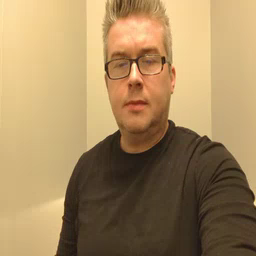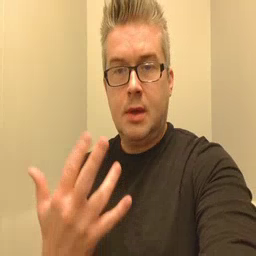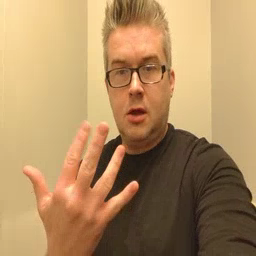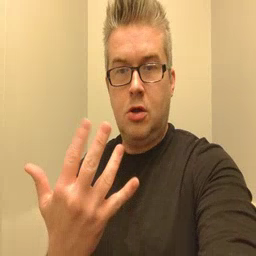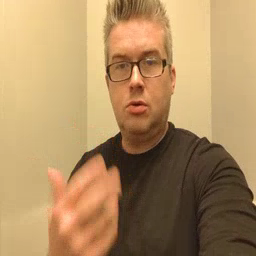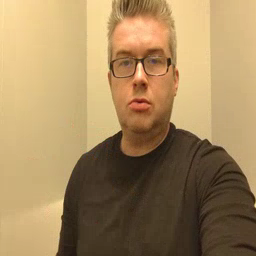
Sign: finger